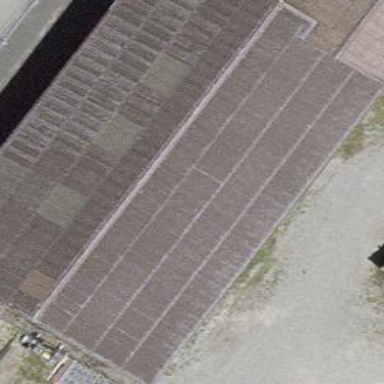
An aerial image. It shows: Warehouse.